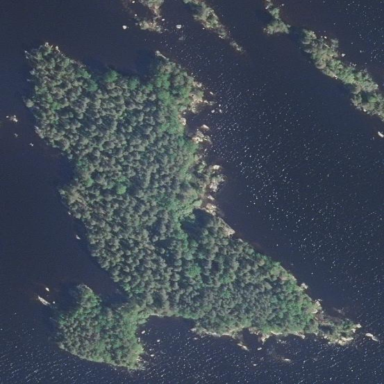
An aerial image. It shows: Islet covered with woodland.